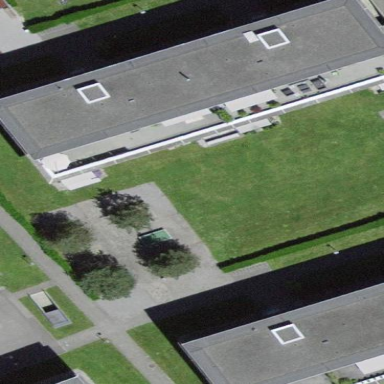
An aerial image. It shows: Building part with flat roof.